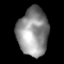
Tissue: lung
Cell type: Epithelial cells
Senescence score: 0.2433
Nuclear area (px): 1437
Mean DAPI intensity: 142.864